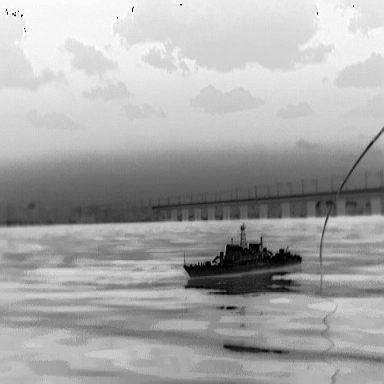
There is a warship in the infrared image.